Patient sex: F
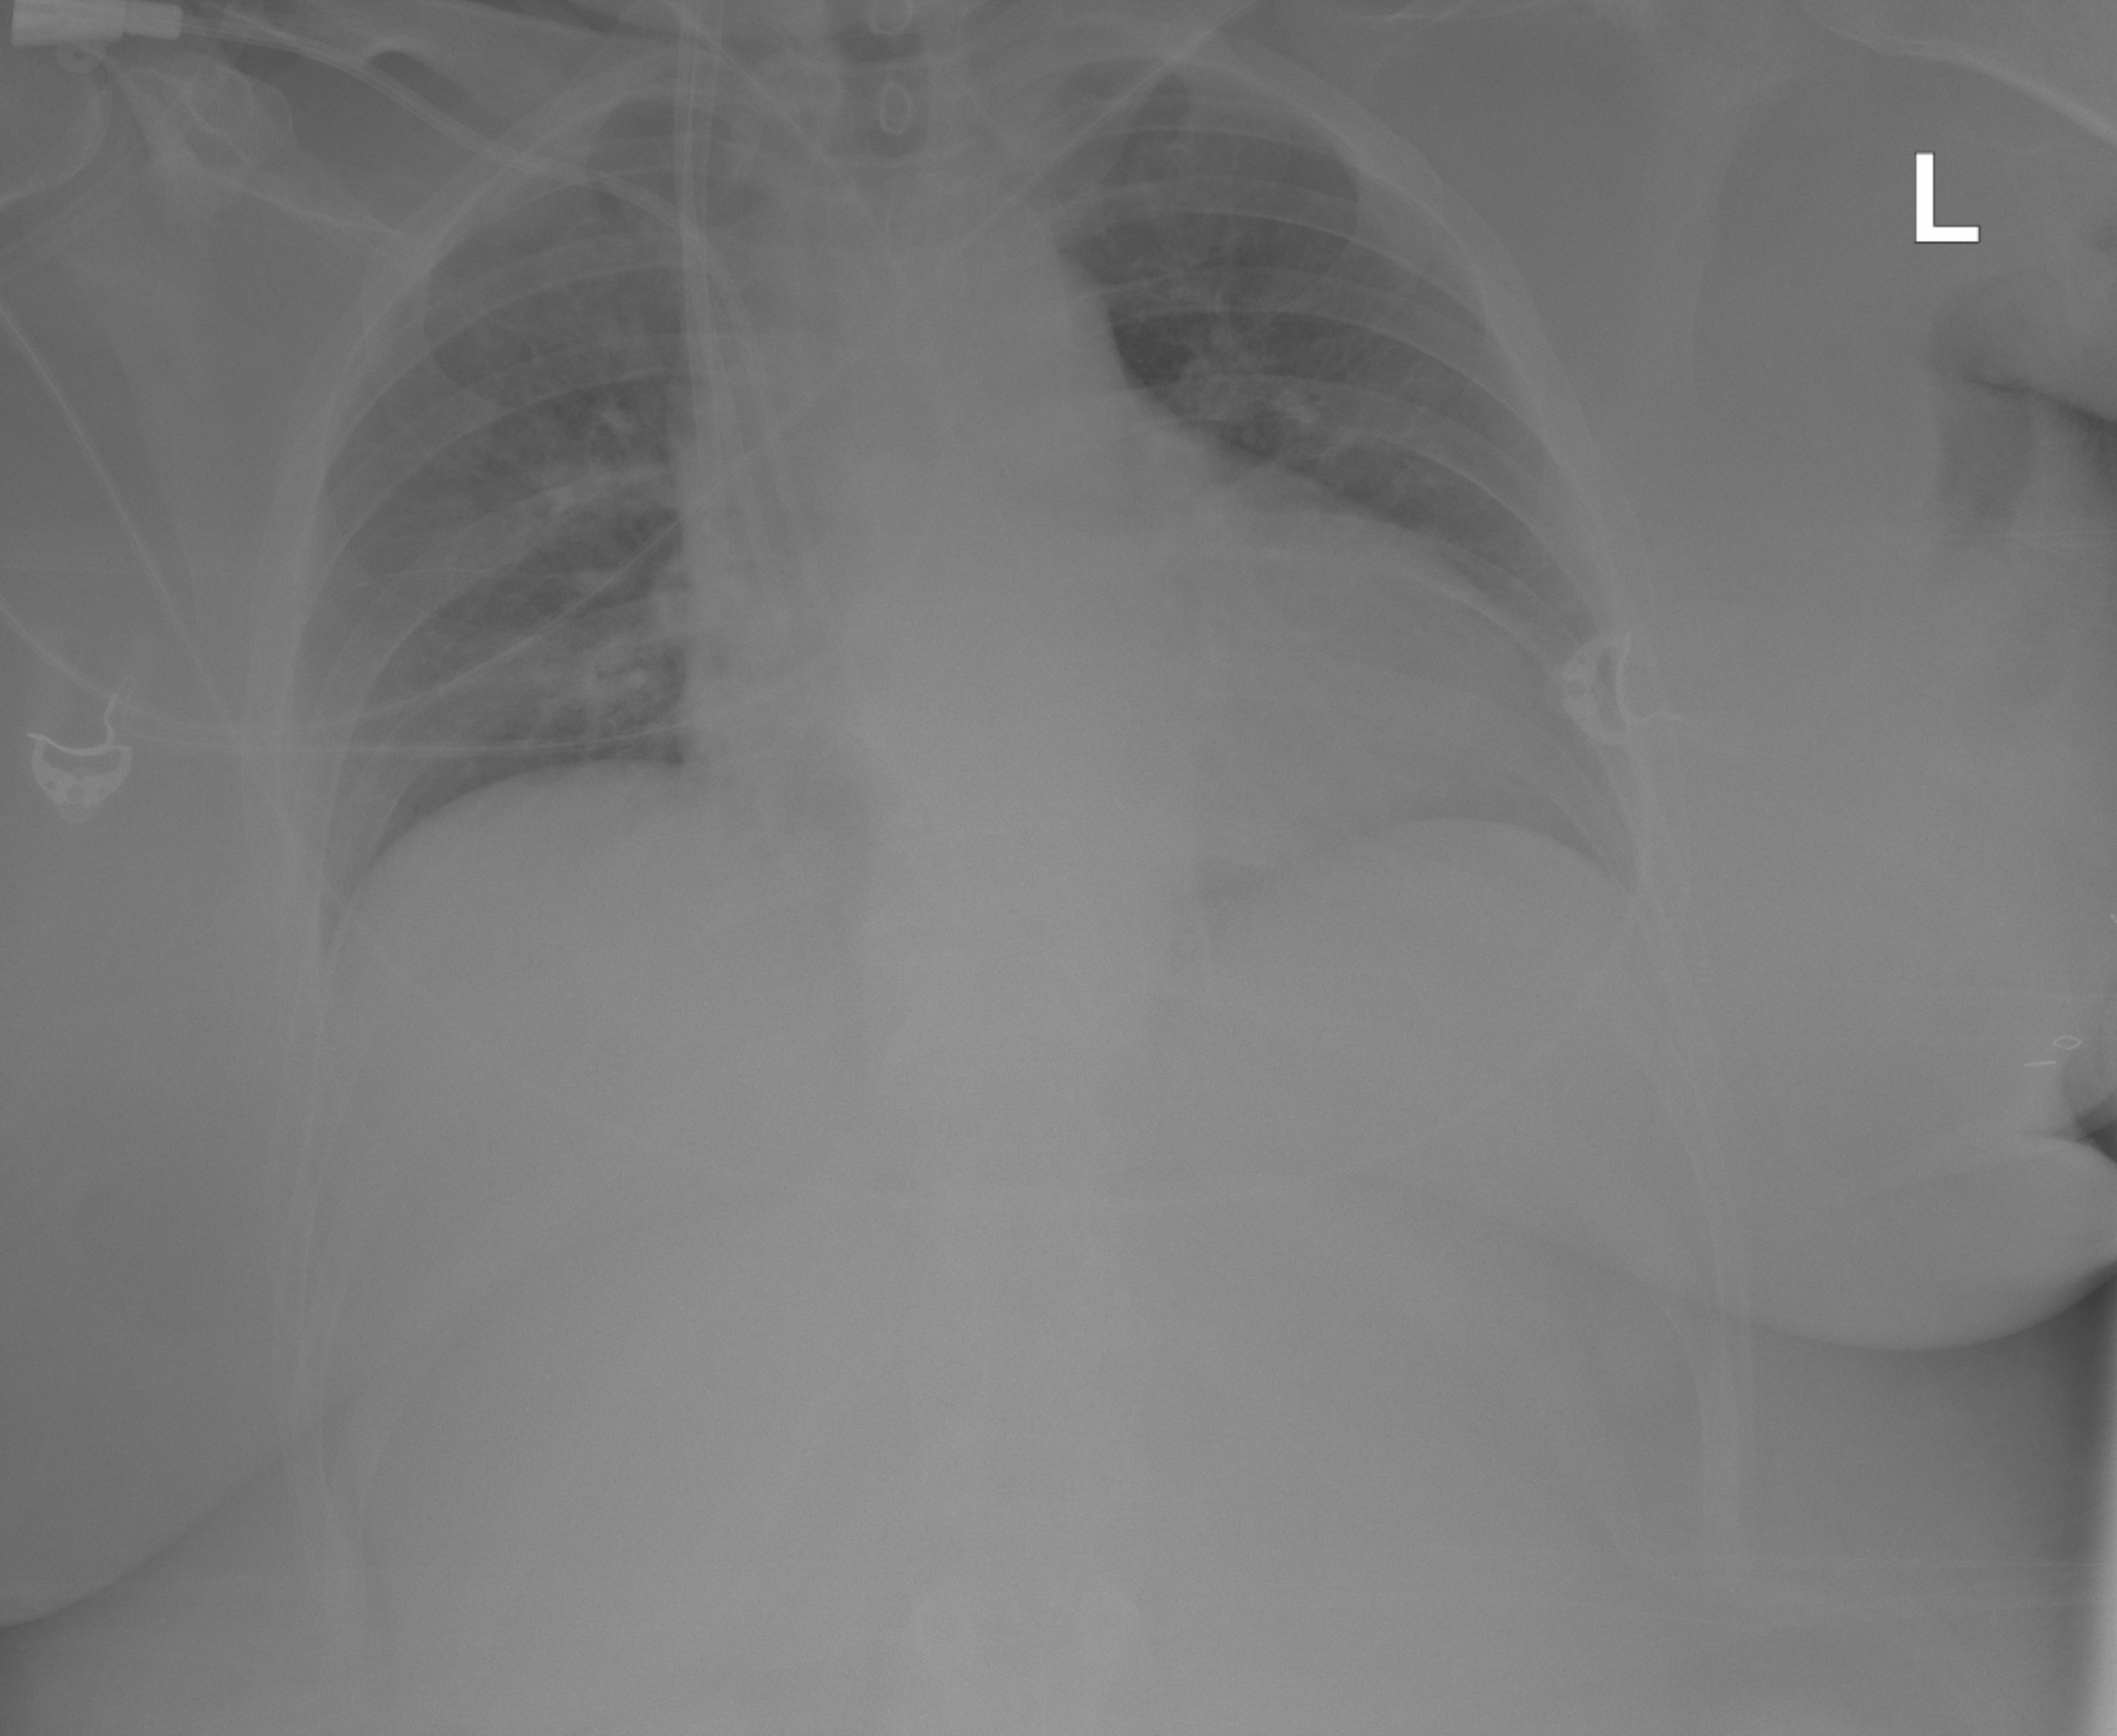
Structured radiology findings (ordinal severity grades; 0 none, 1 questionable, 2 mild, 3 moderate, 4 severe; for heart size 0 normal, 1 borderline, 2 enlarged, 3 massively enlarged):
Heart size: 2
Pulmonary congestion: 0
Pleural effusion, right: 0
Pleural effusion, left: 0
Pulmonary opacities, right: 2
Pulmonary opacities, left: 0
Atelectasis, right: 0
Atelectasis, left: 0